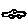
Label: car